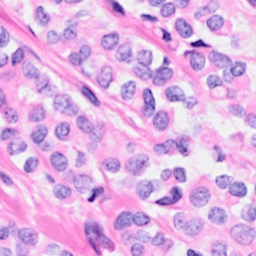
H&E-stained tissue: Breast